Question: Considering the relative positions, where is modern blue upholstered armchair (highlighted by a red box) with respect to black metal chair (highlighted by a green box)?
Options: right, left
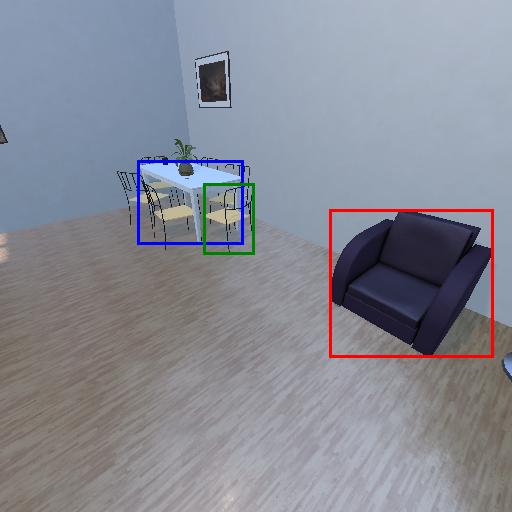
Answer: right